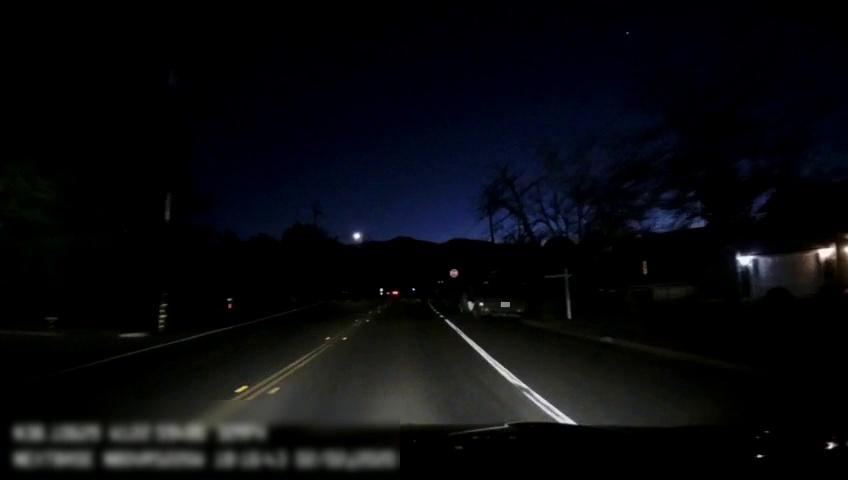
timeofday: Night
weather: Other
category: Drivable Space
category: Vehicles | Car
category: Lanes | Alternate Lane
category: Lanes | Opposite Lane
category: Lanes | Alternate Lane